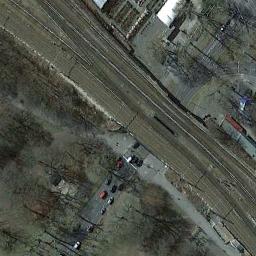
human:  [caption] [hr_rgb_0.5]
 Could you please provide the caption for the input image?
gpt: There are many trees and cars beside the railway .

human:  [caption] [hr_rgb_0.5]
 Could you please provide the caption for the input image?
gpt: There are two railways in the middle of the two highways .

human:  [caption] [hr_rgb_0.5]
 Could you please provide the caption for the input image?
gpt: These railways are flanked by some bare trees and a road is under the railways .

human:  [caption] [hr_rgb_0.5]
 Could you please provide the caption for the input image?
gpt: The railway is on the bare land next to some houses .

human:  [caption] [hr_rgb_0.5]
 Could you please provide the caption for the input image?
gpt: There are some withered trees and buildings beside the railway .